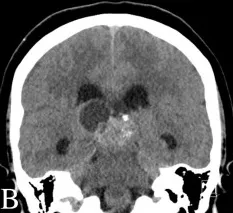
Pre-operative CT scan of the brain. (A-C) Non-contrast CT imaging demonstrating a heterogeneous mass with cystic features and calcification in pineal region causing obstructive hydrocephalus.
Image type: radiology (ct)